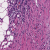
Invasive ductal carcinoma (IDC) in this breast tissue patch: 1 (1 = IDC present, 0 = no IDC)